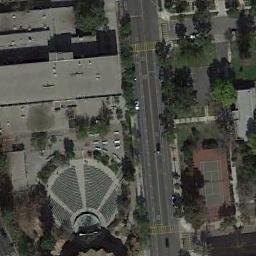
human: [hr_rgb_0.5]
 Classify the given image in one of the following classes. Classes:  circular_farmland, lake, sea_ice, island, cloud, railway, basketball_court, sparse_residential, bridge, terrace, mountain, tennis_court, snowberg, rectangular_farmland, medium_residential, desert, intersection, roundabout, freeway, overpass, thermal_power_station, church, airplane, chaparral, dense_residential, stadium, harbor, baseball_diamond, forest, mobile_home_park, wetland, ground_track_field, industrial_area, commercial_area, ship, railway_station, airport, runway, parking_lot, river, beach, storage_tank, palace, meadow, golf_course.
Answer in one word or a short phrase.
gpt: tennis_court